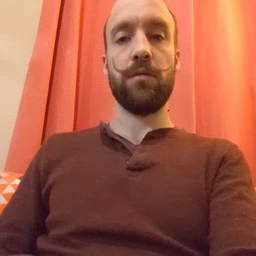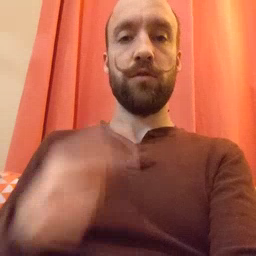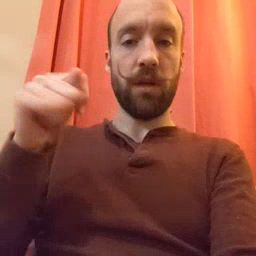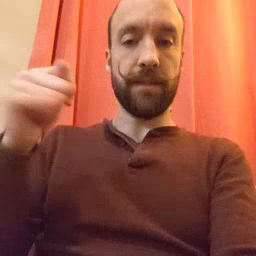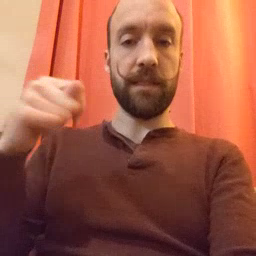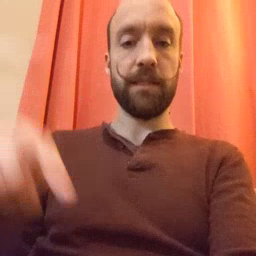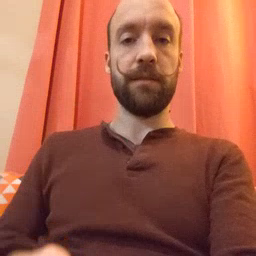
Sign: toy